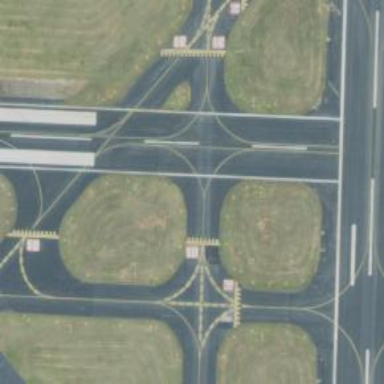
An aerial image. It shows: View of taxiway at the airport.